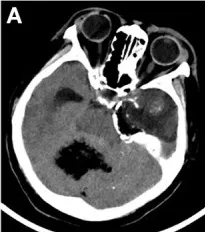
Computed tomography (CT) and contrast-enhanced magnetic resonance imaging (MRI) were performed in June 2018 (A-E). CT images of brain window images demonstrated a well-demarcated mass with fat density in the left temporal lobe and cerebellar vermis with calcification (A,B).
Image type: radiology (ct)